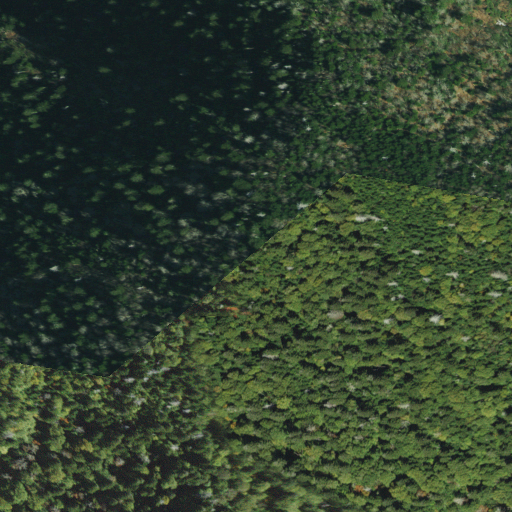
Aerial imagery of mountain in North Carolina named Pecks Corner containing evergreen forest, mixed forest, and deciduous forest